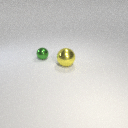
small green metal sphere behind large yellow metal sphere